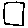
Label: square